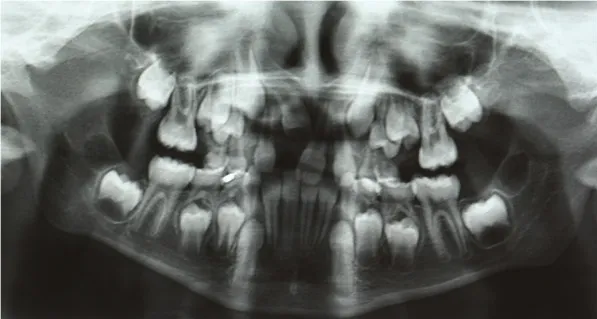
Initial panoramic radiography.
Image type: radiology (x_ray)